Platform: macOS
Application: Chrome
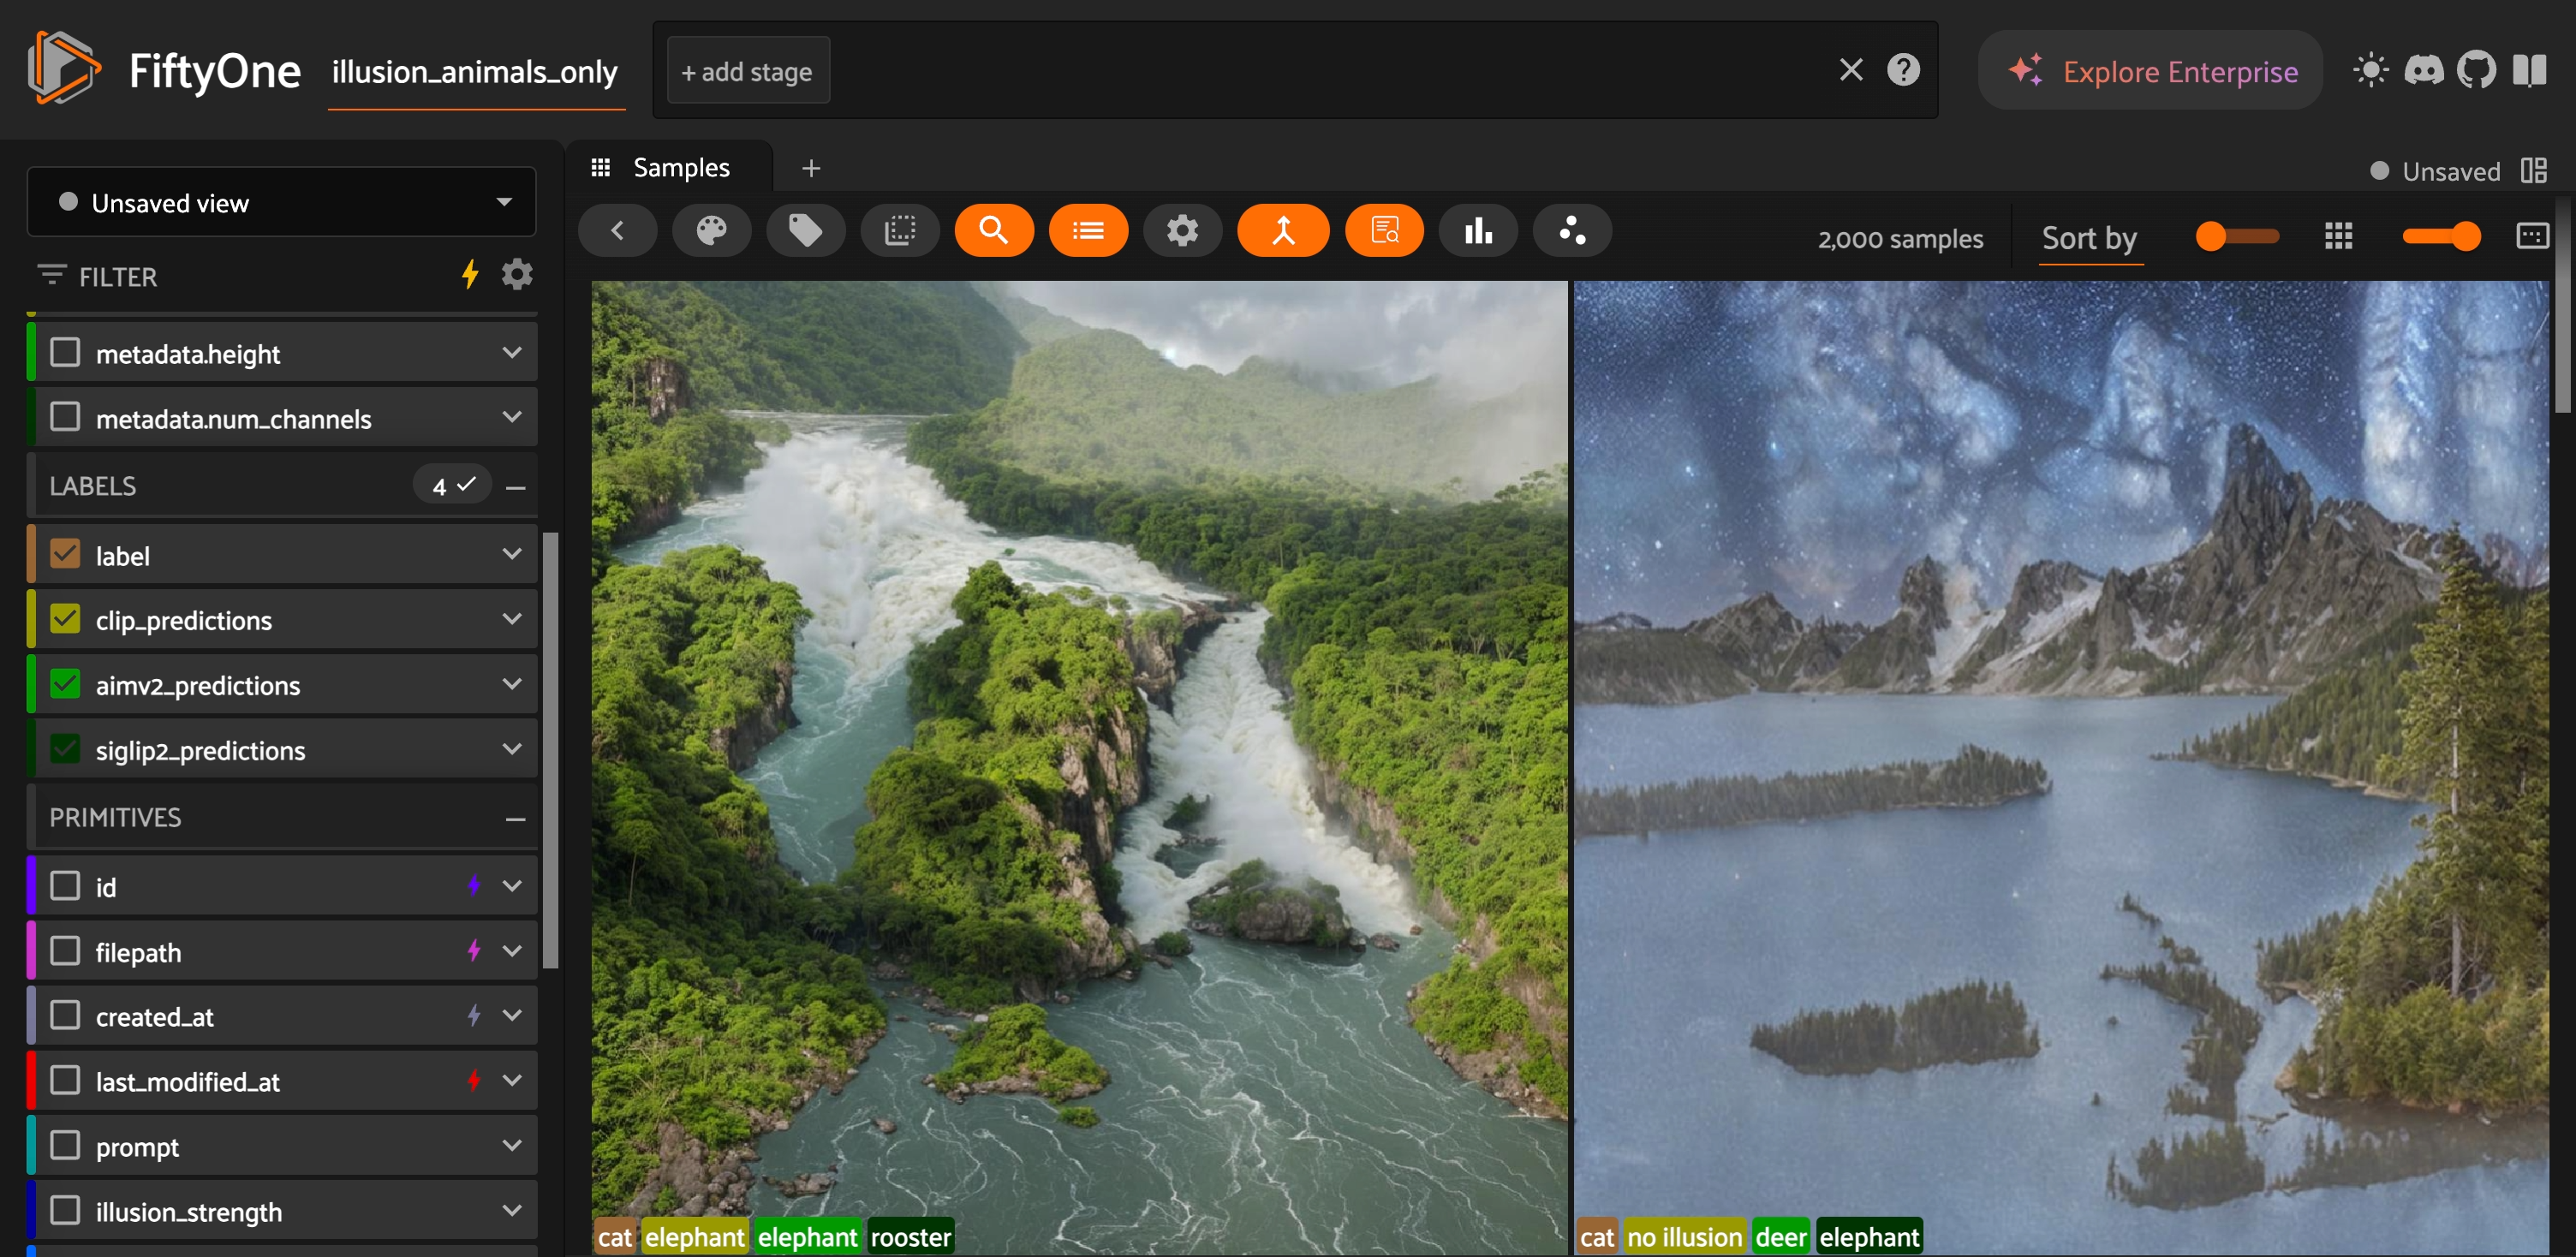
task_description: Where can I find the number of samples in this dataset?
action_type: hover
element_info: Text
steps_since_start: 1